Question: I'm trying to insert a new row (ip) when new computer visits page, but if the key(ip) already exists, I want to update the visit counter ONLY.
Code: 'mysqli_query($con,"INSERT INTO ip_address(ip, ip_count) VALUES (INET_ATON('$ip'),1) ON DUPLICATE KEY UPDATE ip_count = ip_count+1");'
result after 4 refreshes:

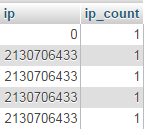
Answer: You should perhaps use the PHP to validate if it already exists
This is just an example, please use injection-safe methods, and apologies for syntax errors, just trying to show the "logic" here
'''
$ip = '' // the way you save the IP address can be put here
$exists = "SELECT * FROM ip_address WHERE'ip' = '" . $ip . "'";
if(mysql_num_rows($exists) == 0)
{
$insert = "INSERT INTO ip_address(ip, ip_count) VALUES (INET_ATON('".$ip."'),1)";
$mysql_query($insert);
}
else
{
while($result = mysql_fetch_assoc($exists))
{
$newCount = max($result['ip_count']) + 1;
$update = "UPDATE ip_address SET ip_count = " . $newCount . " WHERE ip = '" . $ip . "'";
}
}
'''
Basically it selects the data by the IP supplied. If it won't find any, it inserts a new record. If it does, it gets the max ip_count value and updates it with +1.
Again, this most likely won't work with copy & paste, you have to adjust it to your script.